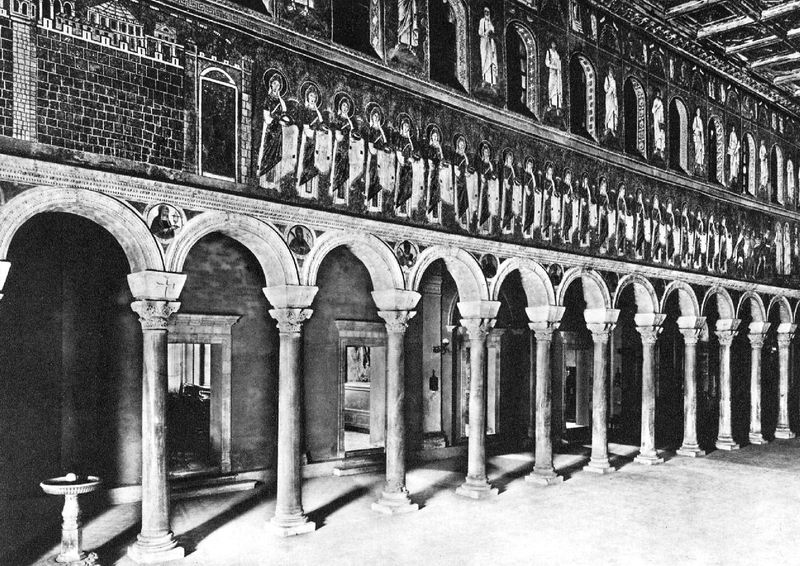
Titel: Ravenna, Sant’Apollinare Nuovo
Standort: Ravenna, Sant’Apollinare Nuovo (EU - I - Emilia-Romagna)
Schlagwörter: menschen, fenster, säule, säulen, gebäude, architektur, sockel, kirche, gewand, decke, innen, renaissance, turm, bogen, türen, mauer, ziegel, rundbogen, wandmalerei, zinnen, foto, bögen, burg, medaillon, schwarzweiß, portraits, arkaden, kapitelle, kapitell, tore, sims, heiligenschein, rundbögen, mönche, heilige, säulengang, kreuzgang, heiligenfiguren, keilige